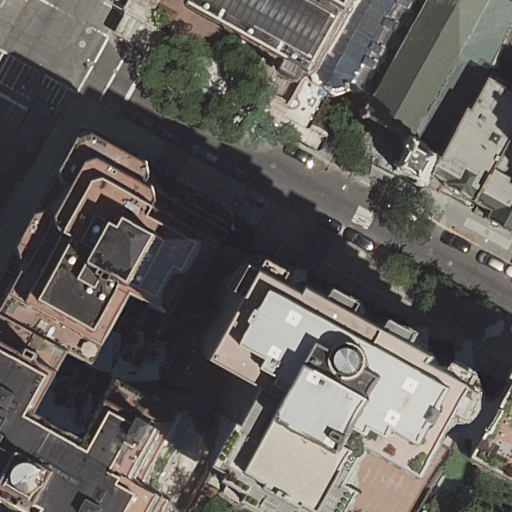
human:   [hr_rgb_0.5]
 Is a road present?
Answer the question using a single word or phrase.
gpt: yes

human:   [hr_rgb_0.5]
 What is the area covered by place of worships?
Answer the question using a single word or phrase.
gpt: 150m2

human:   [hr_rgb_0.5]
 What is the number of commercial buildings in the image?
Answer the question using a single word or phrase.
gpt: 0

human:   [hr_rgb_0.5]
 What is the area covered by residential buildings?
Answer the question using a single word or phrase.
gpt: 6030m2

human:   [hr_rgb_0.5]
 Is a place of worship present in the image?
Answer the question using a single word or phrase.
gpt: yes

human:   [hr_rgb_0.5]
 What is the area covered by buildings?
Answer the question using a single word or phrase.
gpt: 6180m2

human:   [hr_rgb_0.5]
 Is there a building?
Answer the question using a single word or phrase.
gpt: yes

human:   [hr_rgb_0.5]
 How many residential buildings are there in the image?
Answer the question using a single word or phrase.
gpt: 7

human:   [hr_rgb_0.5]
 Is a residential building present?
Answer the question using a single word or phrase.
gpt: yes

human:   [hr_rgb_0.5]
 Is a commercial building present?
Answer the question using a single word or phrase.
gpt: no

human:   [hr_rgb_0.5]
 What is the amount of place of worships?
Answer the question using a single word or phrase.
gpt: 1

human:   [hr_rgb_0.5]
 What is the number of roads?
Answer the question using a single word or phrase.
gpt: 2

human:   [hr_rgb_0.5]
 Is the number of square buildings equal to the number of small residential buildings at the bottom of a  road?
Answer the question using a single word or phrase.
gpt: no

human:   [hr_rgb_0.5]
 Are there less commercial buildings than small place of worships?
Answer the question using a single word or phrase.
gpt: no

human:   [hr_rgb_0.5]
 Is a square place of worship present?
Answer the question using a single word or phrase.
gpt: no

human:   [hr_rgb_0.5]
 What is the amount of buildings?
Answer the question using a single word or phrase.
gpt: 8

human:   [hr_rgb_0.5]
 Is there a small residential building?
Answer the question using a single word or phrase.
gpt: yes

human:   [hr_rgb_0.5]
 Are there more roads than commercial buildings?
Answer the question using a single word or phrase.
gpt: yes

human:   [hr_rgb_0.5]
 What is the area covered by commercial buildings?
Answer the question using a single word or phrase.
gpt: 0m2

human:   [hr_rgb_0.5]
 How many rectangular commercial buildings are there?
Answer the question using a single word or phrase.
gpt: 0

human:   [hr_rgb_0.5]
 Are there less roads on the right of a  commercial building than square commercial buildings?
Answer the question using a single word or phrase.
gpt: no

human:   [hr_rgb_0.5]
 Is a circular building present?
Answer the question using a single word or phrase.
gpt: no

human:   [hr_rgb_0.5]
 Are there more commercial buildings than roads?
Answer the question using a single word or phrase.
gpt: no

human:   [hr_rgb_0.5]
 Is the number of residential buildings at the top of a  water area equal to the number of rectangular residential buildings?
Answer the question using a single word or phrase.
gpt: no

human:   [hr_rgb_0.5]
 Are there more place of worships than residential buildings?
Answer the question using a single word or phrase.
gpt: no

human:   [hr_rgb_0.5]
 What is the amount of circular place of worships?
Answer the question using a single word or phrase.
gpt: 0

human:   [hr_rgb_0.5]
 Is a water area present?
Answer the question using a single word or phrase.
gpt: no

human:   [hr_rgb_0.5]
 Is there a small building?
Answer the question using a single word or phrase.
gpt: yes

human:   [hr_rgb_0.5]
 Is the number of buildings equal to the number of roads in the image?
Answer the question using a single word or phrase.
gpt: no

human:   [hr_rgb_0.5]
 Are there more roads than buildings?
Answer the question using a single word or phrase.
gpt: no

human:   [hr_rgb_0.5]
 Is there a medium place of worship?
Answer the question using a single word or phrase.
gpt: yes

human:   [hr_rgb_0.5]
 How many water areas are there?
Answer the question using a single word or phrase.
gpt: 0

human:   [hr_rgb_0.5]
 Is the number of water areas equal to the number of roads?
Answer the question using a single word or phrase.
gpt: no

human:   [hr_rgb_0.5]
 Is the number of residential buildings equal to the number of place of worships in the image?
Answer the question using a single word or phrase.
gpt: no

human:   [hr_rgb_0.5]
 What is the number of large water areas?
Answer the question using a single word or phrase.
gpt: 0

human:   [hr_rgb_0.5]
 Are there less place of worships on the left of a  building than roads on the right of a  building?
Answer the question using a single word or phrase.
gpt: no

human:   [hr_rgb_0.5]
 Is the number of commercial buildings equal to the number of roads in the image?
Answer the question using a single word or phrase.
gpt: no

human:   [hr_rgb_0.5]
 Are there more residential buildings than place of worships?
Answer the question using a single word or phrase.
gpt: yes

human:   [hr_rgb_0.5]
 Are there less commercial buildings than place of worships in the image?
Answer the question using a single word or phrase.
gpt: yes

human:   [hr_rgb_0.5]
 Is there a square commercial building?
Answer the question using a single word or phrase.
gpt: no

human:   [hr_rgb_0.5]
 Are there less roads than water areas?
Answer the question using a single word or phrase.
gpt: no

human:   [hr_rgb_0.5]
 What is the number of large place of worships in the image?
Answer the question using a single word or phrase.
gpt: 0

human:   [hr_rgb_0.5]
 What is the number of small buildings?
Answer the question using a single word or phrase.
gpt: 2

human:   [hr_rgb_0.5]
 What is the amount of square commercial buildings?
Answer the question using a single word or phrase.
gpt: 0

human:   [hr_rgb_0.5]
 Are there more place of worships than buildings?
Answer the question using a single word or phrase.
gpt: no

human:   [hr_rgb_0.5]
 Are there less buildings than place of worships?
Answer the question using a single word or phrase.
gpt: no

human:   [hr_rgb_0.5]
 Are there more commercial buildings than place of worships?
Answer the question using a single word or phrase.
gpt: no

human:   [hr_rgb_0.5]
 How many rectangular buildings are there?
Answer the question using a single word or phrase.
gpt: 4

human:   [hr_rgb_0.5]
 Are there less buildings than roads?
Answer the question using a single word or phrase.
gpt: no

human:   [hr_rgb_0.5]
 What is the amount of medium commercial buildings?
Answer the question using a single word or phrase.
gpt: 0

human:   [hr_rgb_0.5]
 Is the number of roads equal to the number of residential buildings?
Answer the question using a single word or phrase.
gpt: no

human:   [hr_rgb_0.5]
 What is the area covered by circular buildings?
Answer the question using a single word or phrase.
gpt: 0m2

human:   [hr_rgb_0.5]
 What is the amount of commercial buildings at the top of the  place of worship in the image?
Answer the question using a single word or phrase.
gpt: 0

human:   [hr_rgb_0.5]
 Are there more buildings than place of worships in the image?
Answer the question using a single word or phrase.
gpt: yes

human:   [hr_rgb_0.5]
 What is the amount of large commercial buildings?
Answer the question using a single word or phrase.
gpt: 0

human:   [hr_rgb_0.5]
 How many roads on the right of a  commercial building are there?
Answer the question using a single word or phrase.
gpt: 0

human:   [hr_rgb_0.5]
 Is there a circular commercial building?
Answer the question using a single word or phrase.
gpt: no

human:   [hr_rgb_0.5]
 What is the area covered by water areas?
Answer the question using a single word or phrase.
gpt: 0m2

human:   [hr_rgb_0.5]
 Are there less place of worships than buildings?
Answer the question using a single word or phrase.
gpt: yes

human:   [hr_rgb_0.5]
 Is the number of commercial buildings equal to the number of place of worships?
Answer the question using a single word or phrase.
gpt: no

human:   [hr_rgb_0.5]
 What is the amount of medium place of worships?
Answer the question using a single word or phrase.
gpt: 1

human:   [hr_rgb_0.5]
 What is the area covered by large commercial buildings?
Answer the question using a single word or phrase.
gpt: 0m2

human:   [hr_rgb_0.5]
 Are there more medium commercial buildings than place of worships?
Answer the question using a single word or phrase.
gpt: no

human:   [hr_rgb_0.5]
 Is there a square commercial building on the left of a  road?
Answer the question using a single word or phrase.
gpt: no